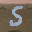
Label: 5